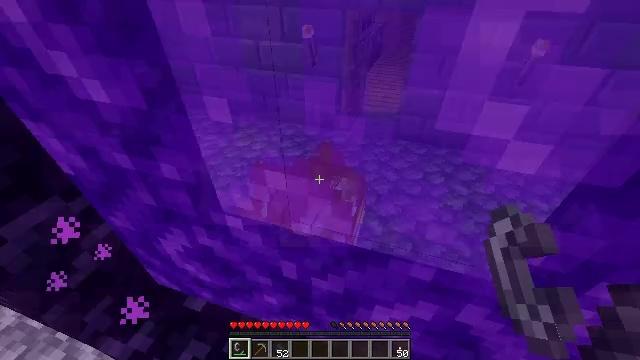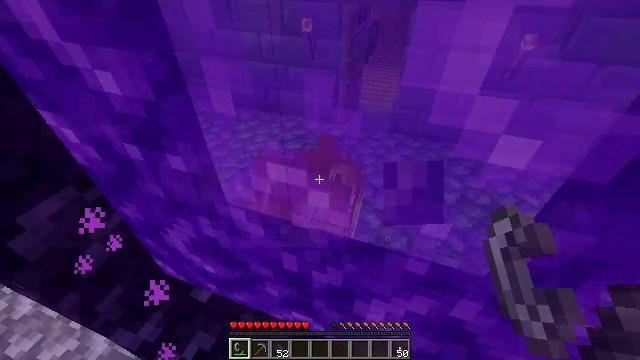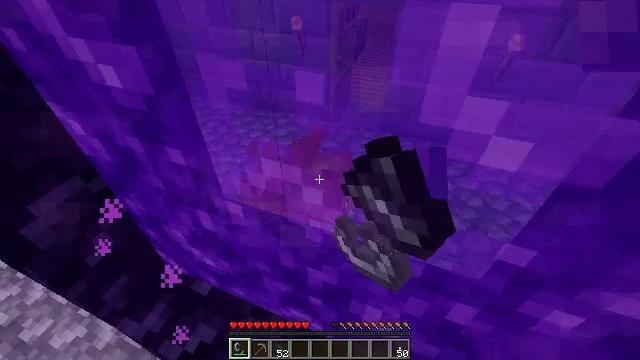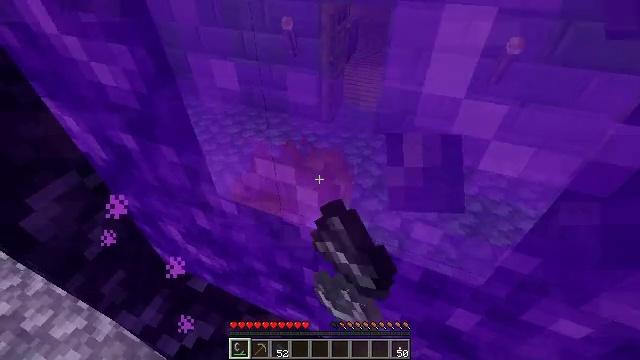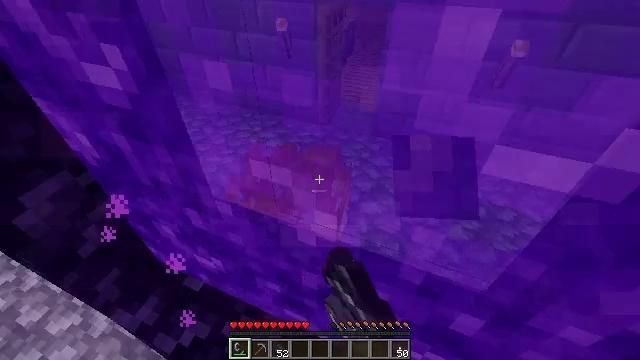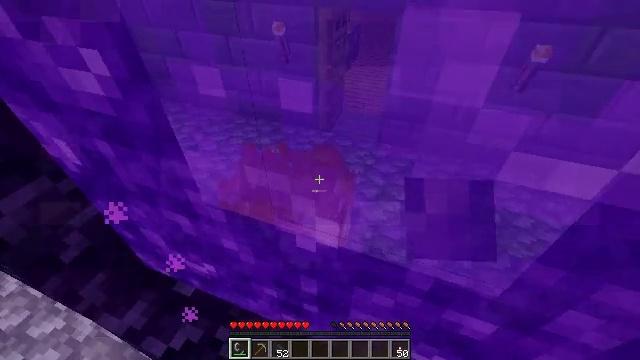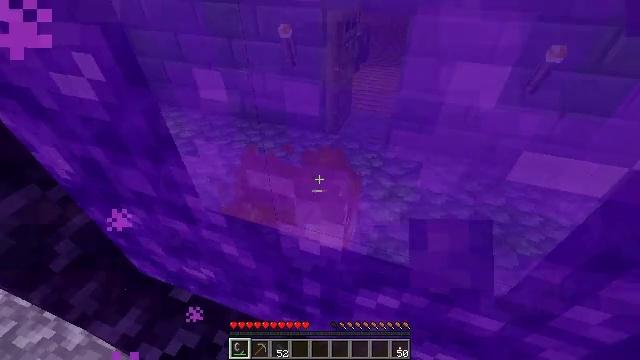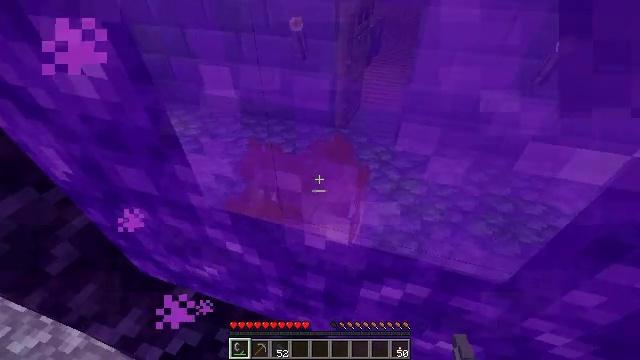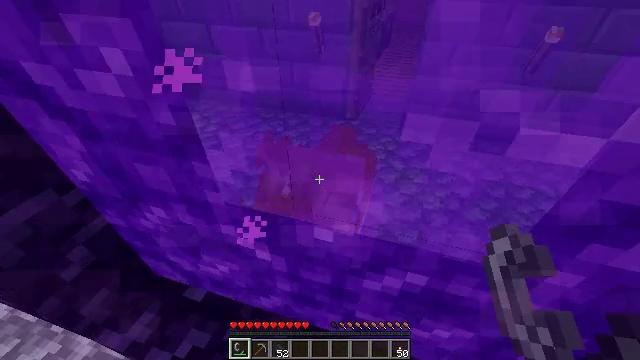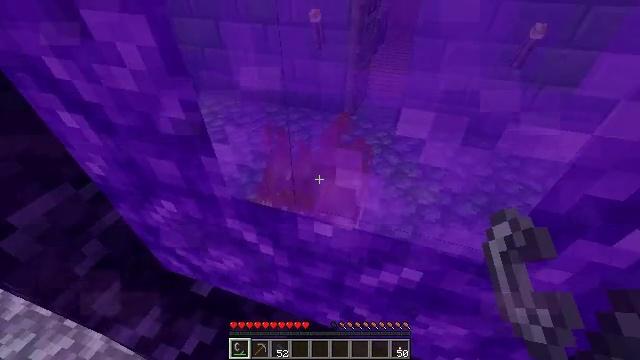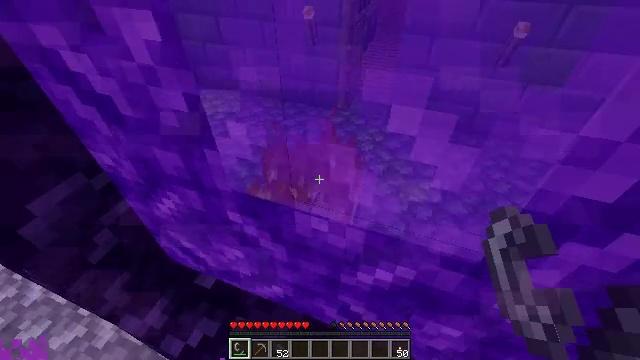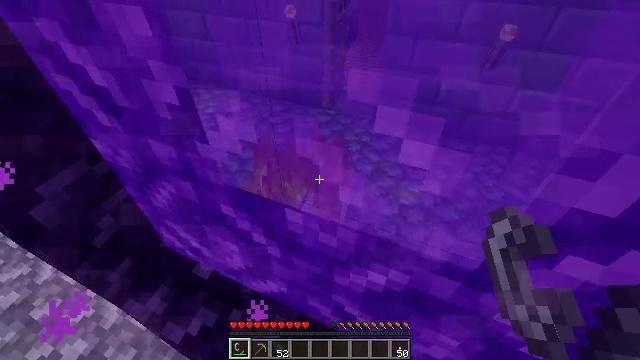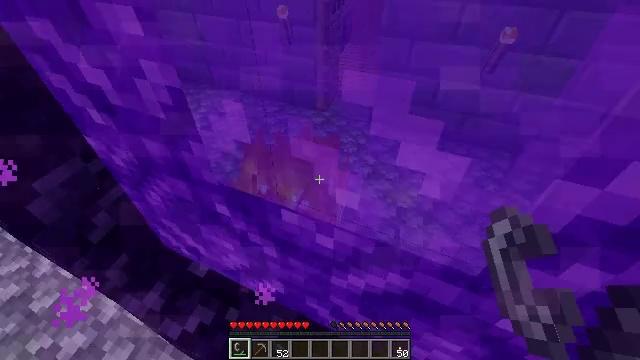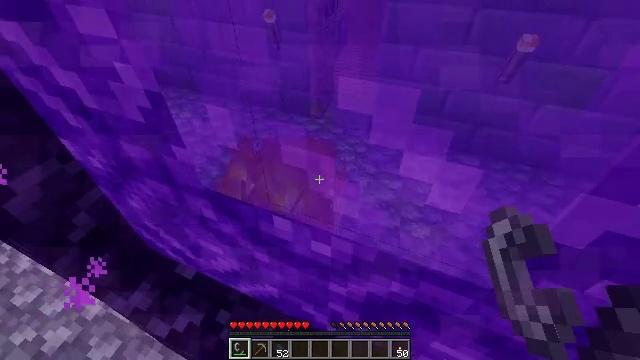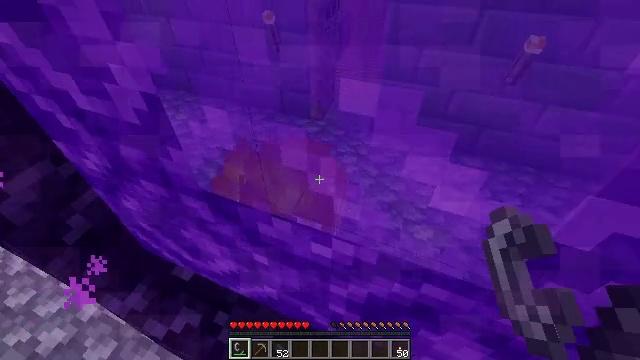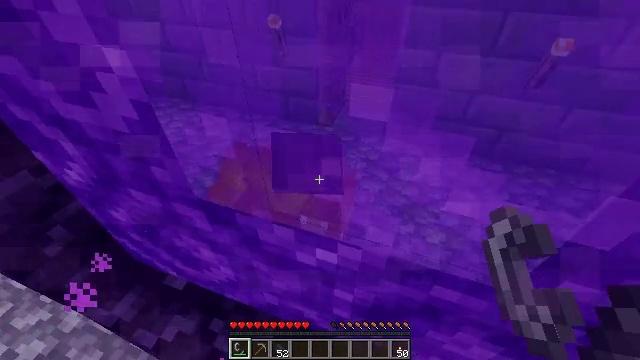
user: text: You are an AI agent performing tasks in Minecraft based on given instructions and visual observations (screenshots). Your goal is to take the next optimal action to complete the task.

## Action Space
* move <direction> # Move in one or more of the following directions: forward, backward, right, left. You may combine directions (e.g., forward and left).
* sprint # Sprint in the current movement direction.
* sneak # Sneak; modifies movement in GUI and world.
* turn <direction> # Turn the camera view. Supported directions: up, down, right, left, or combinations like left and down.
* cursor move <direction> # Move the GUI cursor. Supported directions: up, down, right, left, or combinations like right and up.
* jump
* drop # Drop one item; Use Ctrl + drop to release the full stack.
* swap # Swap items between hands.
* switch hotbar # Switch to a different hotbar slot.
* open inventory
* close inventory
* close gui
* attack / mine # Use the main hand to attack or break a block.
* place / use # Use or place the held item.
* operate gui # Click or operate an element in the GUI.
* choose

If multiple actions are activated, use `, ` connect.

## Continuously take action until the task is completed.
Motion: motion action
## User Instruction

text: Dig soul soil with a shovel.
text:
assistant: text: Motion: attack / mine
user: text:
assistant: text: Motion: attack / mine
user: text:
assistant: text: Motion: attack / mine
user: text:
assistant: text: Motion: no_op
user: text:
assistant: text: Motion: no_op
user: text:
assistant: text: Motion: no_op
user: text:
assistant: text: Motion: turn down
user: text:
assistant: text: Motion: no_op
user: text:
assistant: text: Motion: no_op
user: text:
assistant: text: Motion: no_op
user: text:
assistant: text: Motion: no_op
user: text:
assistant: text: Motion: no_op
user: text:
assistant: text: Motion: no_op
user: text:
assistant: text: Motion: no_op
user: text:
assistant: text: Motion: attack / mine
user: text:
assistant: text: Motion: attack / mine
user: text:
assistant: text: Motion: attack / mine
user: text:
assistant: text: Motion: no_op
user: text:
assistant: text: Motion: no_op
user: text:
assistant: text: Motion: no_op
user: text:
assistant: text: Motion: no_op
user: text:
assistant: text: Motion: no_op
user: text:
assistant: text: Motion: no_op
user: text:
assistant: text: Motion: no_op
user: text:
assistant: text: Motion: no_op
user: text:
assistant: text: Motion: no_op
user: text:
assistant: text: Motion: no_op
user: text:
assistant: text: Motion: no_op
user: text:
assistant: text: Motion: no_op
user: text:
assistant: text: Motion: no_op